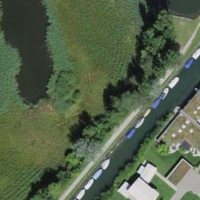
EUNIS habitat code: 16
Species observed at this site:
Tachybaptus ruficollis
Corvus corone
Podiceps cristatus
Fulica atra
Anas crecca
Alcedo atthis
Anthus spinoletta
Dendrocopos major
Podiceps nigricollis
Aegithalos caudatus
Buteo buteo
Gallinago gallinago
Sylvia atricapilla
Chroicocephalus ridibundus
Phylloscopus collybita
Poecile palustris
Larus michahellis
Gallinula chloropus
Cygnus olor
Ardea alba
Scolopax rusticola
Erithacus rubecula
Pica pica
Falco tinnunculus
Periparus ater
Cyanistes caeruleus
Acrocephalus arundinaceus
Anas platyrhynchos
Troglodytes troglodytes
Chloris chloris
Streptopelia decaocto
Larus canus
Aythya ferina
Aythya fuligula
Fringilla coelebs
Passer domesticus
Remiz pendulinus
Mareca penelope
Carduelis carduelis
Turdus merula
Chlidonias niger
Columba palumbus
Phalacrocorax carbo
Spatula clypeata
Mareca strepera
Parus major
Mergus merganser
Milvus milvus
Sterna hirundo
Milvus migrans
Motacilla alba
Delichon urbicum